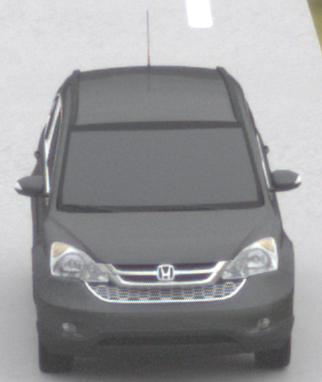
Make: Honda
Model: CR-V
Detailed model: CR-V (III) (04/10 - 10/12)
Model produced from: 2010
Model produced until: 2012
Doors: 5
Color: gray
Road condition: dry road
Daytime: morning or afternoon
Contrast: low contrast